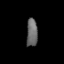
Tissue: lung
Cell type: Epithelial cells
Senescence score: 0.2282
Nuclear area (px): 304
Mean DAPI intensity: 103.618